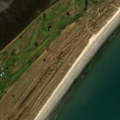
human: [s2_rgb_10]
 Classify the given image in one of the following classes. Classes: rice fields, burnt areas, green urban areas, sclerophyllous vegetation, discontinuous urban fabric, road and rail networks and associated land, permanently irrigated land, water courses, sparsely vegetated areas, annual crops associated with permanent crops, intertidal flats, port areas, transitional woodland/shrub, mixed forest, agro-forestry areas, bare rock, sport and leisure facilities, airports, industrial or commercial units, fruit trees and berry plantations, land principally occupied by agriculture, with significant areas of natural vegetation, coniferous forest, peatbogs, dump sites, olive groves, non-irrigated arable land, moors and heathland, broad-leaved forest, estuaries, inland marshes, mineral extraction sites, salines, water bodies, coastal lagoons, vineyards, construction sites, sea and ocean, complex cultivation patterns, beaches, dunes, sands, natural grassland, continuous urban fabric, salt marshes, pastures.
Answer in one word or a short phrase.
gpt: sport and leisure facilities, beaches, dunes, sands, salt marshes, intertidal flats, sea and ocean